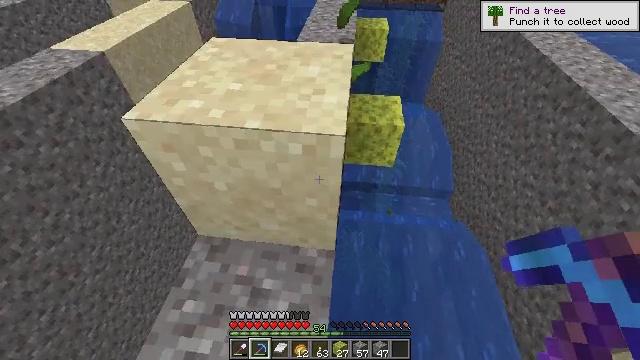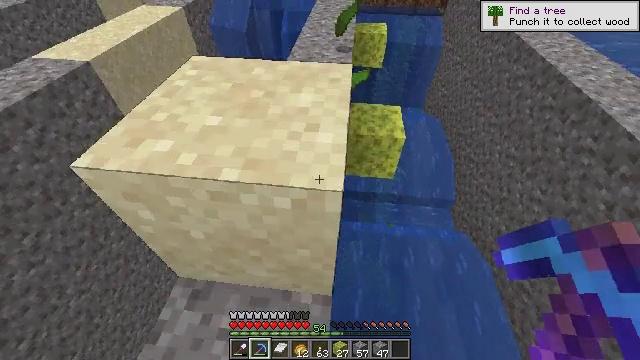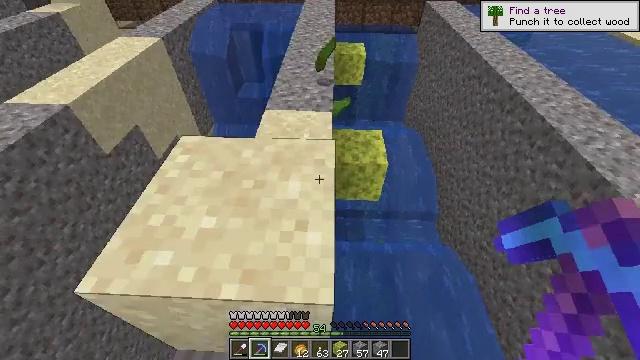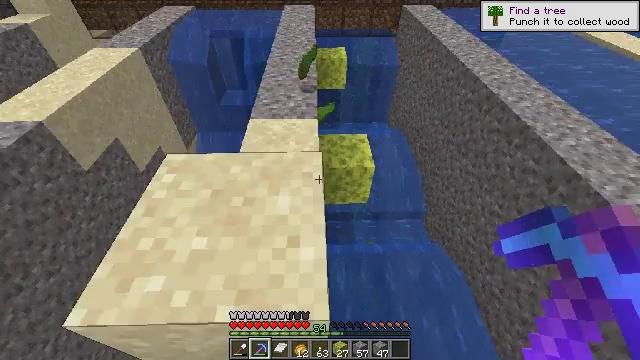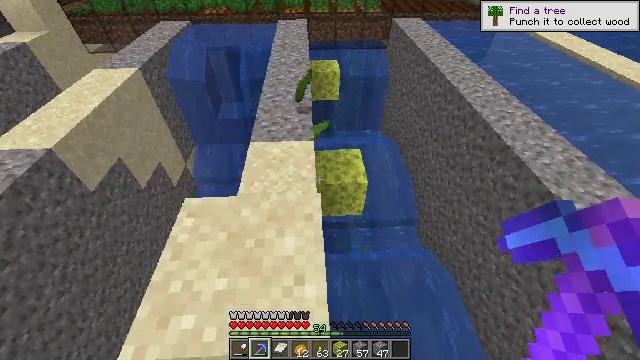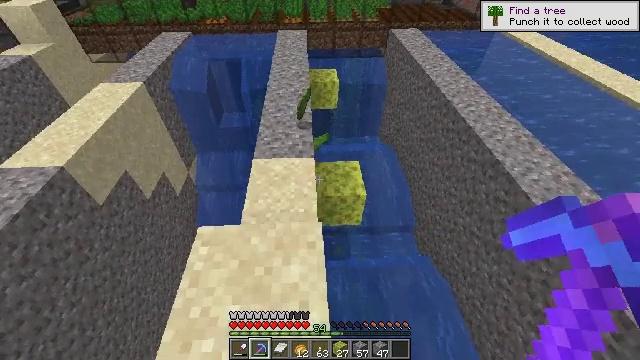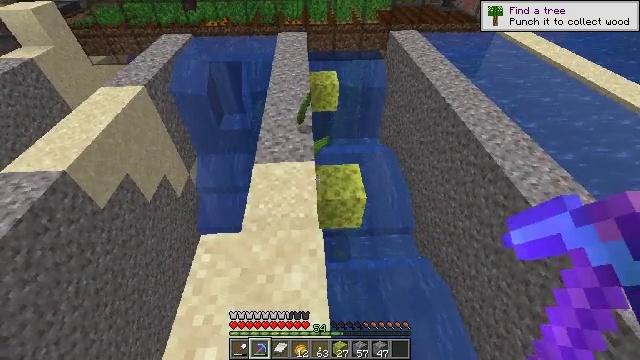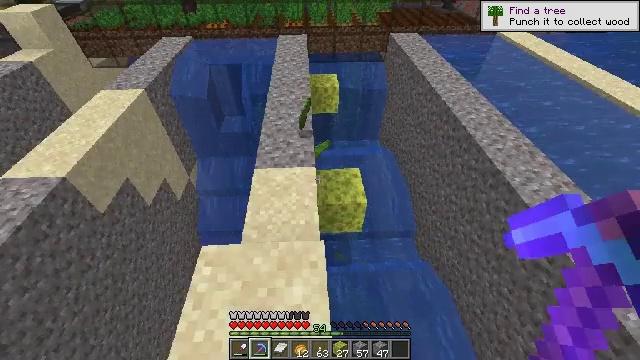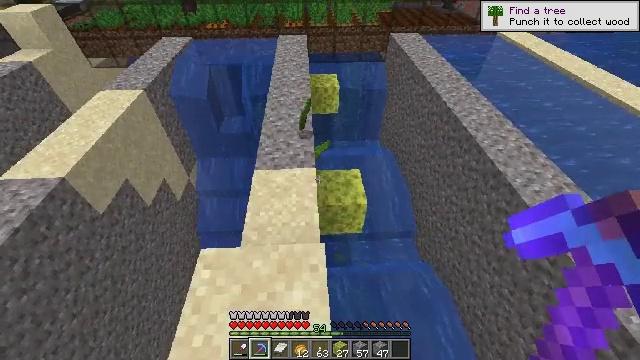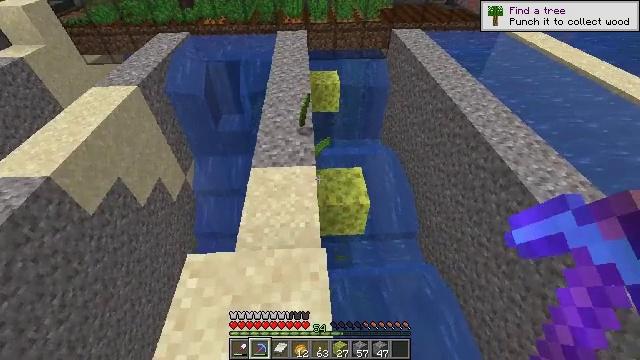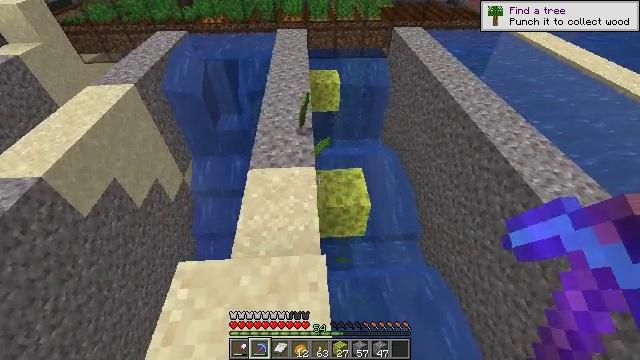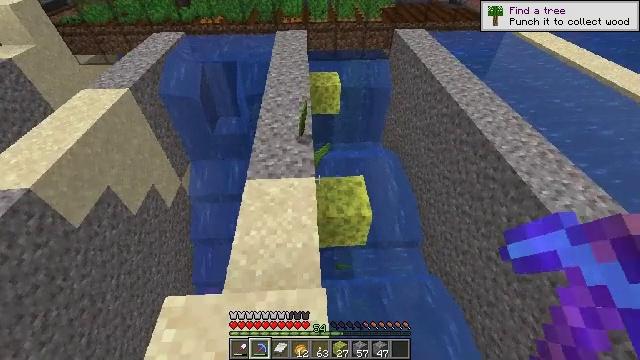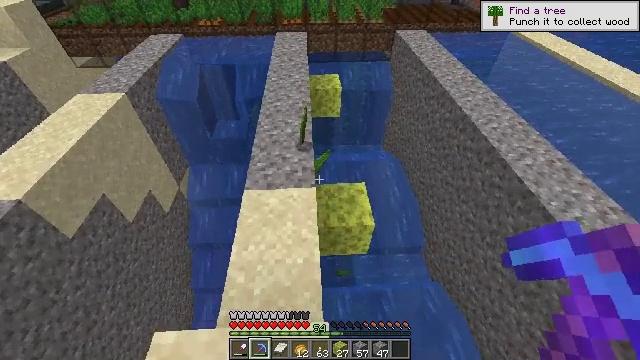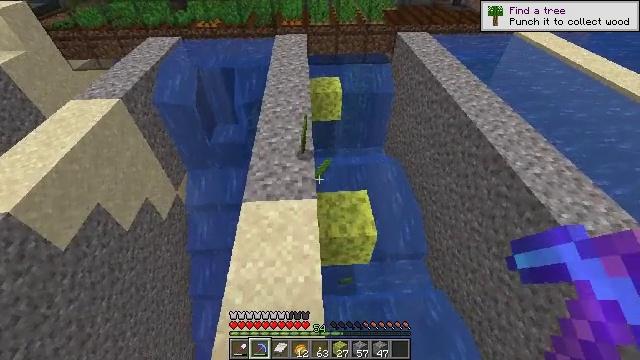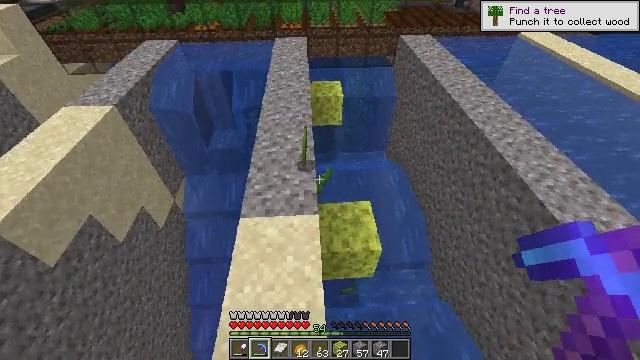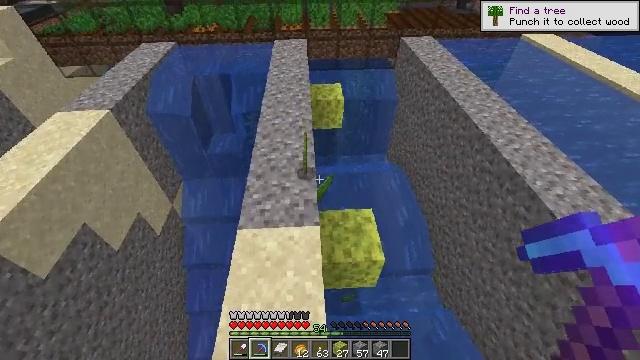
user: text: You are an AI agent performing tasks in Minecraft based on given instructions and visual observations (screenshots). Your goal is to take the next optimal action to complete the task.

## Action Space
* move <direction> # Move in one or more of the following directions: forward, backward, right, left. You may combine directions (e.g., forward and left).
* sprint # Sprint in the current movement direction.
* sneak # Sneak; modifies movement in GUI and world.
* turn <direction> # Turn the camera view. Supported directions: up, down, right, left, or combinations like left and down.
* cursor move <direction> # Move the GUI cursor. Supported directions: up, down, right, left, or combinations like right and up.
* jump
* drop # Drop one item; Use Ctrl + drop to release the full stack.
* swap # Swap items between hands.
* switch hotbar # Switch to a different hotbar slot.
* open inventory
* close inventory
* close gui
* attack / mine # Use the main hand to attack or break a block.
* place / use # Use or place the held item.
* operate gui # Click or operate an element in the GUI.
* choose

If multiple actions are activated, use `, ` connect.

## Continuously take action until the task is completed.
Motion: motion action
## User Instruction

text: Break the wet sponge block.
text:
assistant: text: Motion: move forward
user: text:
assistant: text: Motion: move forward, turn right, jump
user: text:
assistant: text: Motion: move forward, turn right, jump
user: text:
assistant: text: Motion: move forward, turn right, jump
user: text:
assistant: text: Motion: move forward
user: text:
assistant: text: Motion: move forward
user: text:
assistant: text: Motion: move forward
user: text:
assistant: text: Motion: move forward
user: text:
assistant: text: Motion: move forward
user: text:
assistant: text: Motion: move forward
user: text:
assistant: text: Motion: move forward
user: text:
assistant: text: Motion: move forward
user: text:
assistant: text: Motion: move forward
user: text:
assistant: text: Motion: move forward
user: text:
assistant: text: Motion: move forward
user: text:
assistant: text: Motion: move forward
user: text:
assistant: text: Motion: move forward
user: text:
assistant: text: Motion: move forward and move left, turn right and down
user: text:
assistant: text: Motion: move forward and move left, turn right and down
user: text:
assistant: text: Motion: move forward and move left, turn right and down
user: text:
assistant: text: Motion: move forward and move left, turn right
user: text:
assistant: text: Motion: move forward, turn right and down
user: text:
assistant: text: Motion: move forward, sneak, turn right and down
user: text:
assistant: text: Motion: sneak, turn right and down
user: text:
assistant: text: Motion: sneak, turn right
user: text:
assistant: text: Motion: sneak
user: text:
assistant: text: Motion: sneak, turn right and down
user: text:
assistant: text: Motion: sneak, turn right and down
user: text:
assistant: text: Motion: move left, sneak, turn right and down
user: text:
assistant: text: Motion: move left, sneak